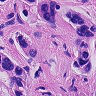
Metastatic tissue present: yes